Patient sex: F
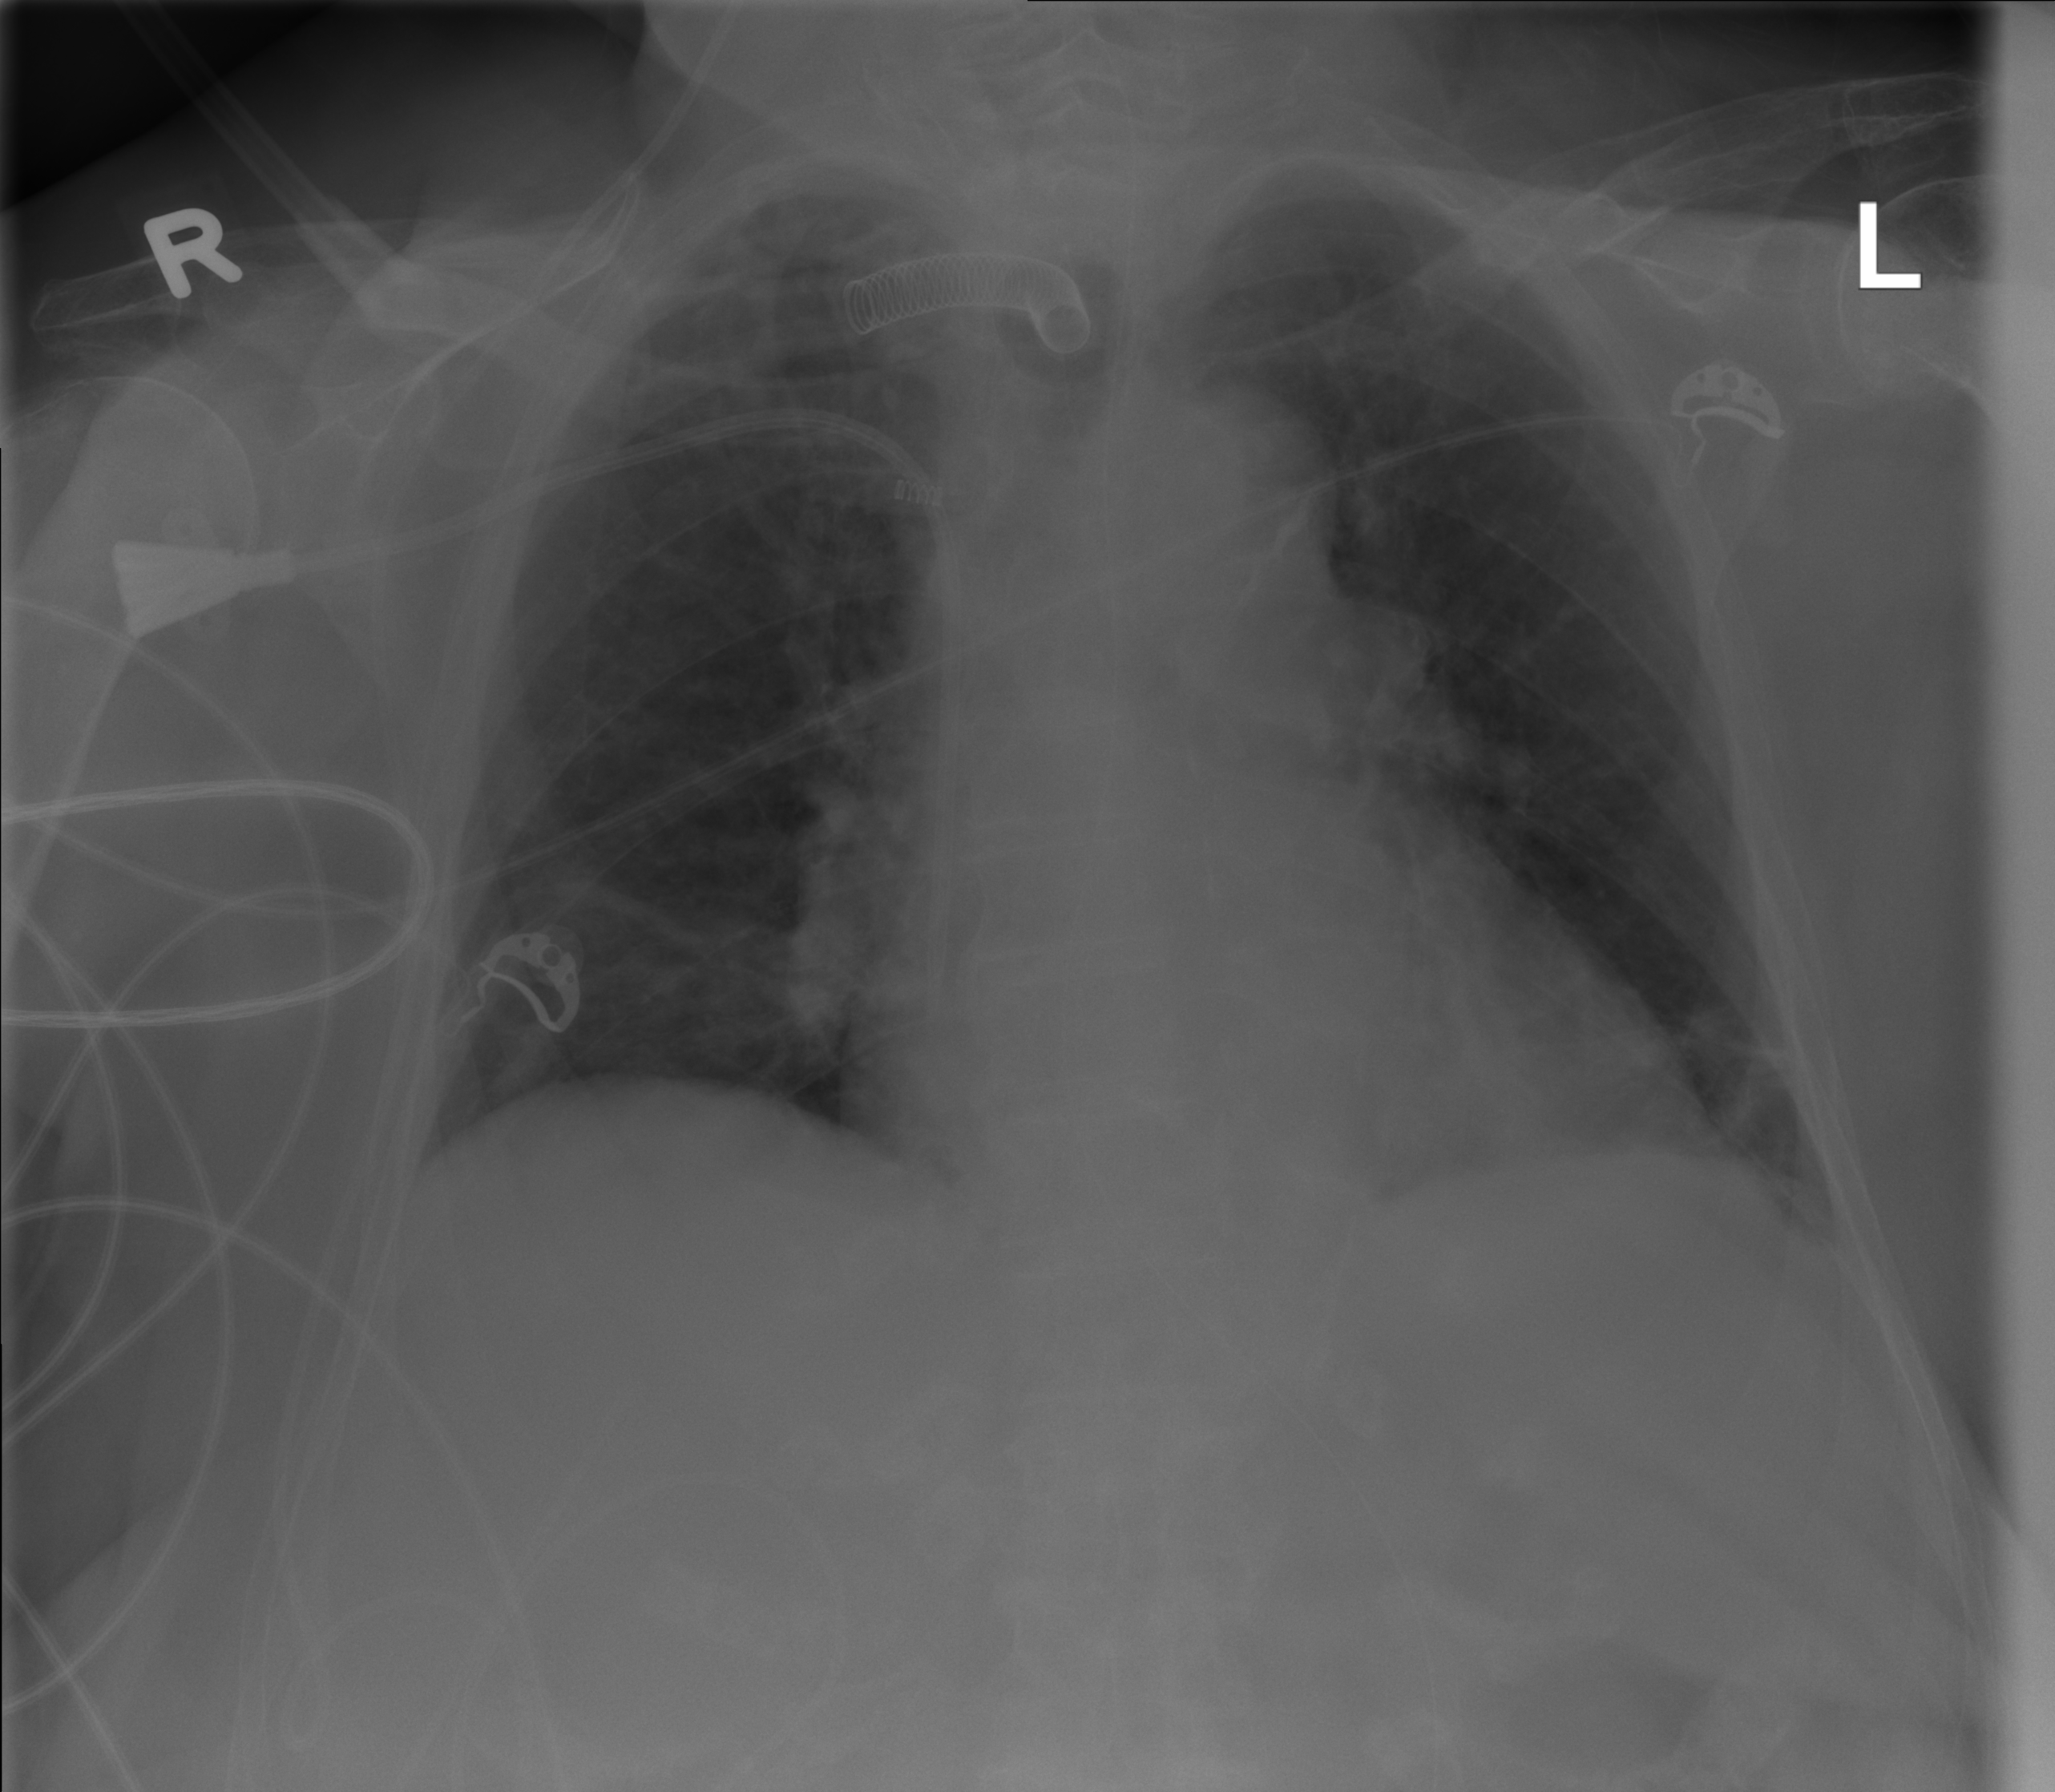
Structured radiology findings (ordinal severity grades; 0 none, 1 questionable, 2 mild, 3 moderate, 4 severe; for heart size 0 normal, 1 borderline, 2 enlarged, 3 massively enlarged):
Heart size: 2
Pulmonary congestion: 0
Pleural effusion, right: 0
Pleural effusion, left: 0
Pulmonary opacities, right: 0
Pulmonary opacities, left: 0
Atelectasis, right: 0
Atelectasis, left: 2